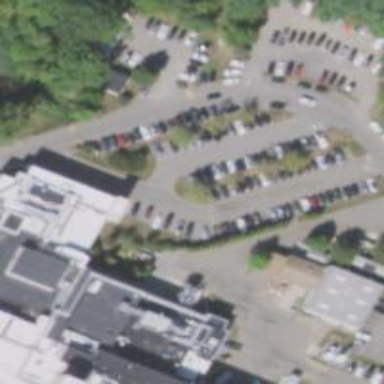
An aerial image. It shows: Parking space.